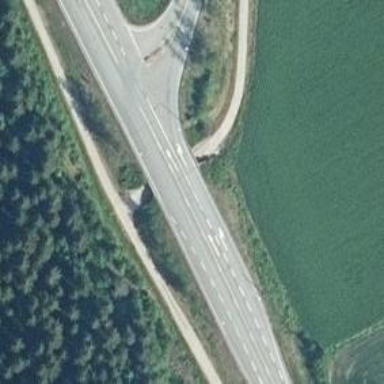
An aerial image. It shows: Asphalt cycleway.